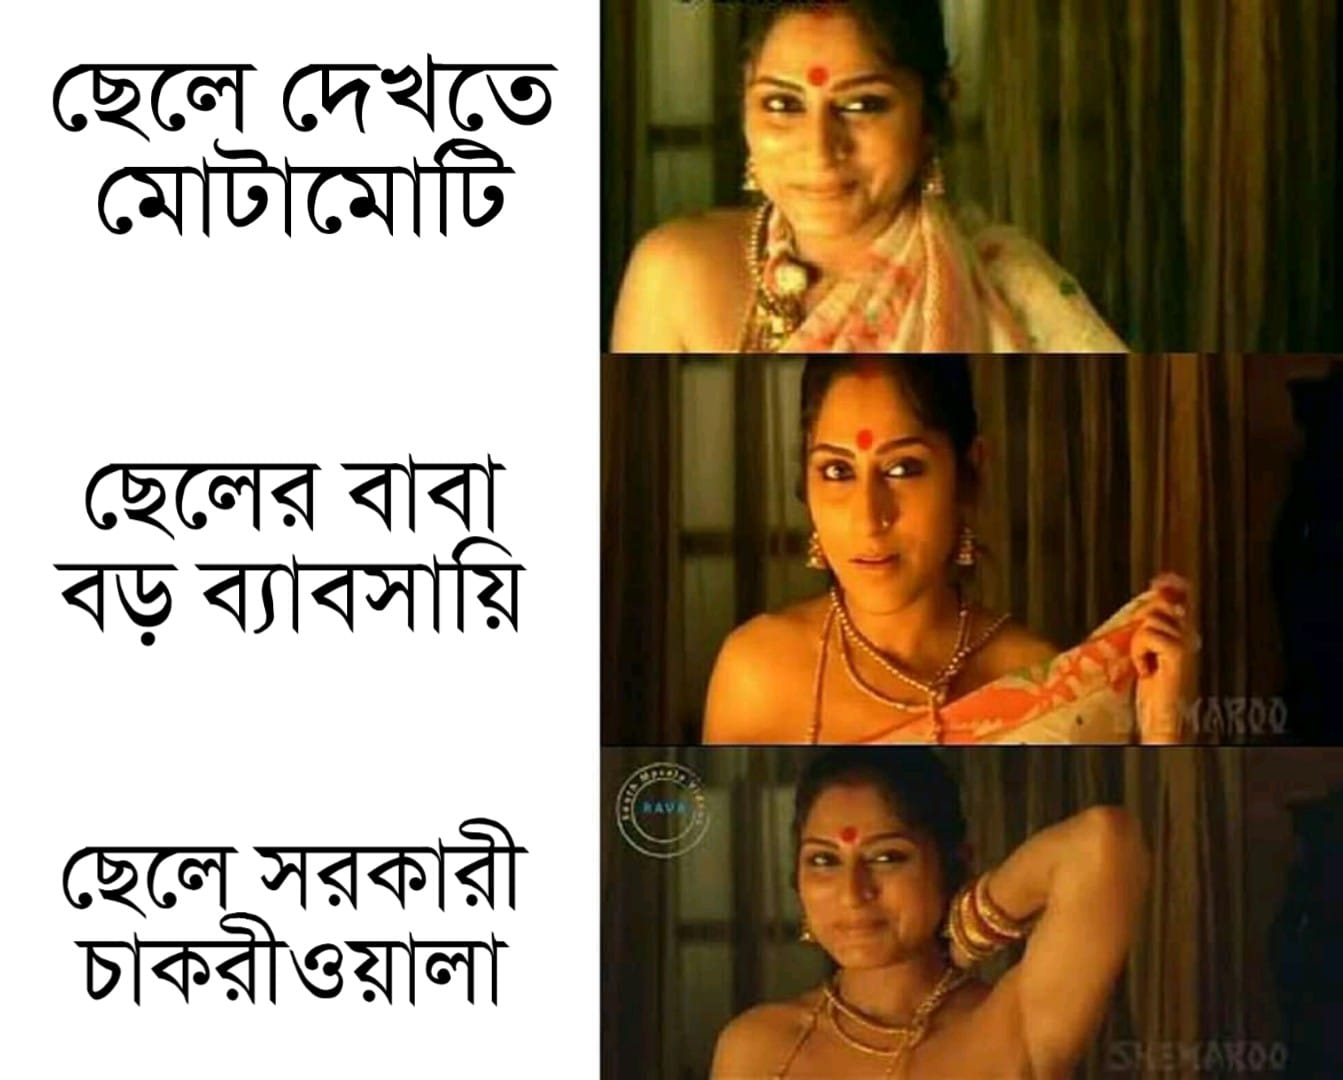
Caption: ছেলে দেখতে মোটামোটি    ছেলের বাবা বড় ব্যাবসায়ি    ছেলে সরকারী চাকরীওয়ালা
Label: hate